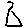
Label: triangle